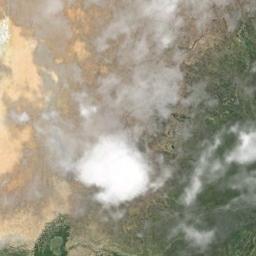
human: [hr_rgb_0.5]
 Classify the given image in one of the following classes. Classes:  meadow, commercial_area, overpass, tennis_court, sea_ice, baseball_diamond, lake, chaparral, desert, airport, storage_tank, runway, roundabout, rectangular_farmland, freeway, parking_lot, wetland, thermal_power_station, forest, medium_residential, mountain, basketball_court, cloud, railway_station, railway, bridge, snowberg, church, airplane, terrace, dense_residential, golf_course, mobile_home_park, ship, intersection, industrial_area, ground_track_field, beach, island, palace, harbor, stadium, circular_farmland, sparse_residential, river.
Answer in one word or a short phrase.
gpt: cloud